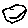
Label: smiley face